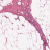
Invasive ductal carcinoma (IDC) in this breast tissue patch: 0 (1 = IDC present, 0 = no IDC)